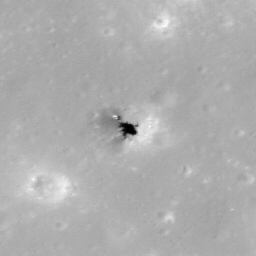
Pit: Copernicus 2
Host crater: Copernicus
Host type: impact_melt
Lunar coordinates: latitude 9.931, longitude 340.73